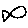
Label: fish